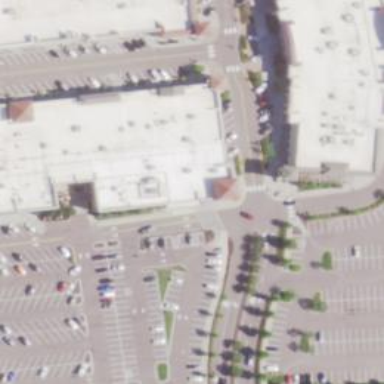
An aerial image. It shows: Supermarket.